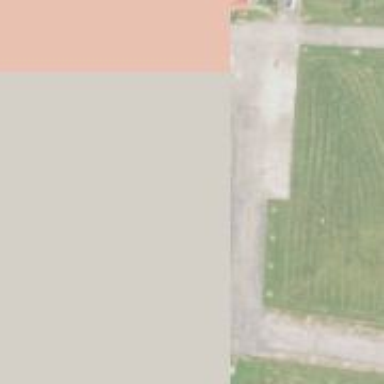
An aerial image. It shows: View of taxiway at the airport.